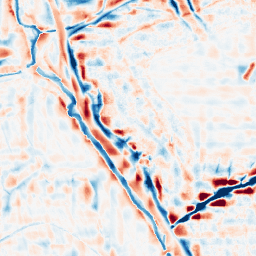
Category: wavelet
Decomposition family: wavelet_reverse_biorthogonal
Decomposition parameters: wavelet: rbio1.3
level: 4
Upsampling method: quartic
Upsampling parameters: scale: 4
Upsampling scale: 4